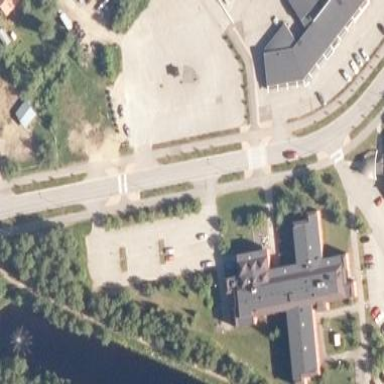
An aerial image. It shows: Pedestrian road with asphalt surface.